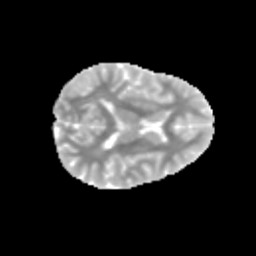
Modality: MD
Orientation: axial
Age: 12
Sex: female
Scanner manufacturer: siemens
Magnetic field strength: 3 T
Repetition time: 3.8 s
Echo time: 0.07 s